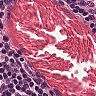
Metastatic tissue present: no